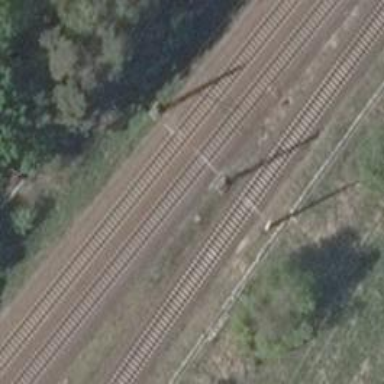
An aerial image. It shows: Milestone along the railway with catenary mast.